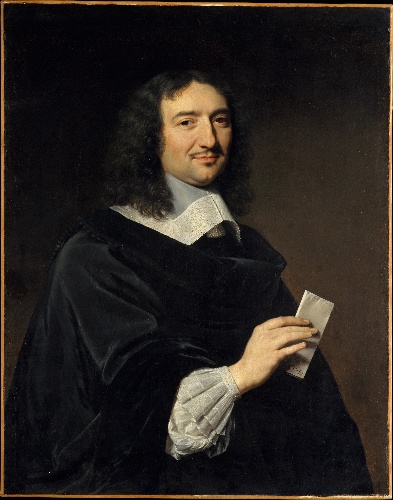
Title: Jean-Baptiste Colbert (1619–1683)
Artist: Philippe de Champaigne
Artist bio: French, Brussels 1602–1674 Paris
Date: 1655
Object type: Painting
Classification: Paintings
Medium: Oil on canvas
Dimensions: 36 1/4 x 28 1/2 in. (92.1 x 72.4 cm)
Department: European Paintings
Credit line: Gift of The Wildenstein Foundation Inc., 1951
Accession year: 1951
Repository: Metropolitan Museum of Art, New York, NY
Tags: Men|Portraits